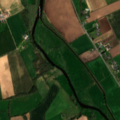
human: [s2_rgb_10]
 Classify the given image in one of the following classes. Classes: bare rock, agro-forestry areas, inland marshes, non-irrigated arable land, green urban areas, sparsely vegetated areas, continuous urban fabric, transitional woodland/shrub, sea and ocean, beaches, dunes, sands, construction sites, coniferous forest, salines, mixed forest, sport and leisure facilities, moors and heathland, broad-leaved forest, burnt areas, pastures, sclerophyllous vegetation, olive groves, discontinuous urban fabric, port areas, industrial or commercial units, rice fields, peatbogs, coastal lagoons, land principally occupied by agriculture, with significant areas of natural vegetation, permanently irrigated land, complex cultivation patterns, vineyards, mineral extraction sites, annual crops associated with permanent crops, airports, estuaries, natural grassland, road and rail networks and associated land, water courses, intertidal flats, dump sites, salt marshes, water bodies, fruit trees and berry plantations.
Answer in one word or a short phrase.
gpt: non-irrigated arable land, pastures, land principally occupied by agriculture, with significant areas of natural vegetation